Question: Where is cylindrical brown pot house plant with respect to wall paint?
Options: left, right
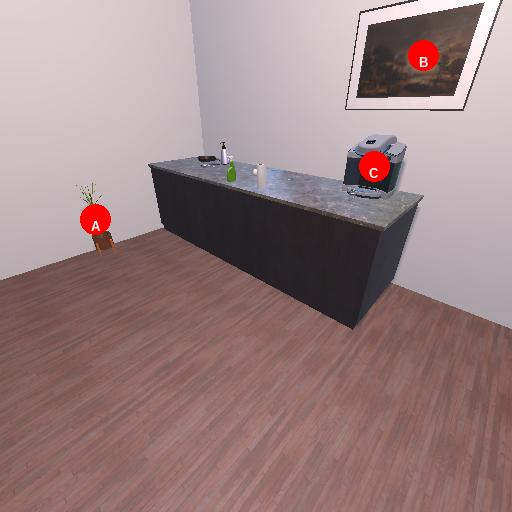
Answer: left